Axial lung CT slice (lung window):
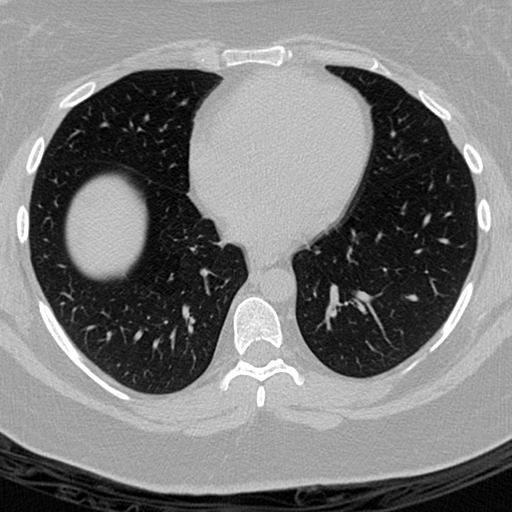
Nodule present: no